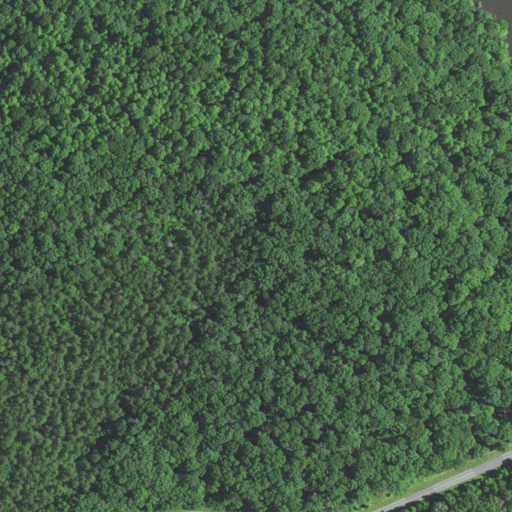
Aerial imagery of mountain in North Carolina named Rush Mountain containing deciduous forest, evergreen forest, open development, mixed forest, and open water